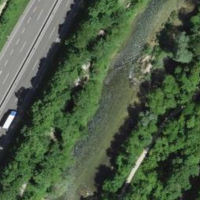
EUNIS habitat code: 57
Species observed at this site:
Barbatula barbatula